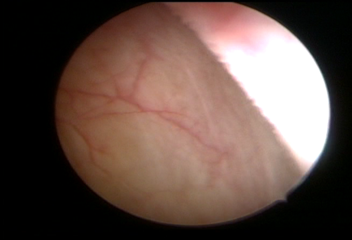
Modality: WLC
Class: Normal mucosa
Bladder cancer association: No